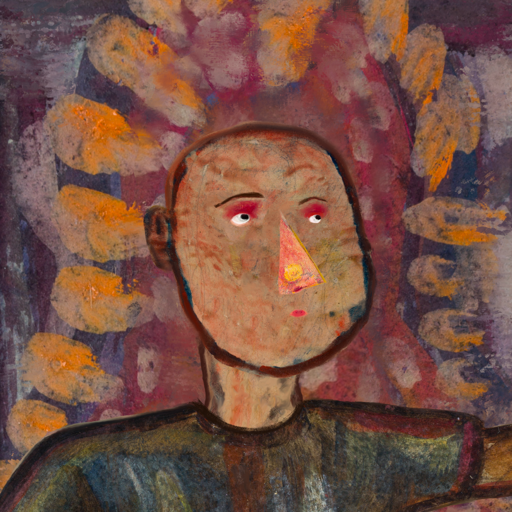
Background: Doll, Head And Neck Side: Orphan, Face Side: Irani, Bust: Mosgoul, Hair Side: Blank, Head Accessory: Blank, Second Necklace: Blank, Necklace: Blank, Baby: Blank